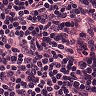
Metastatic tissue present: no